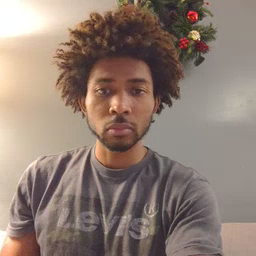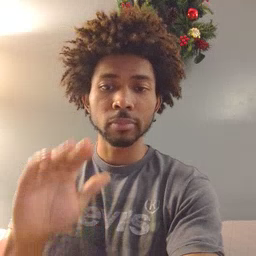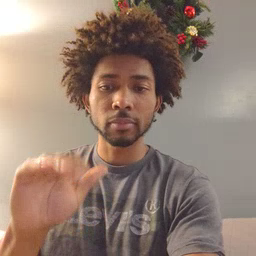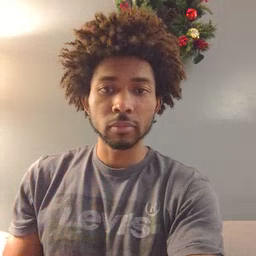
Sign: bye